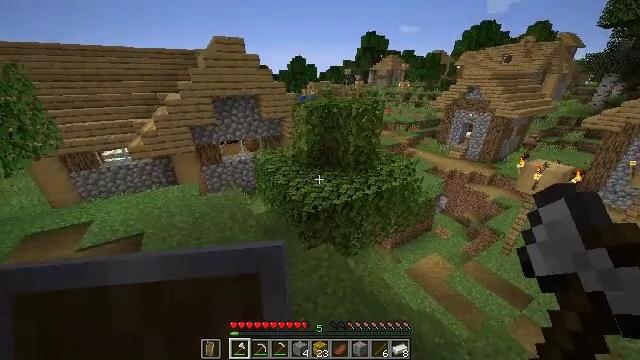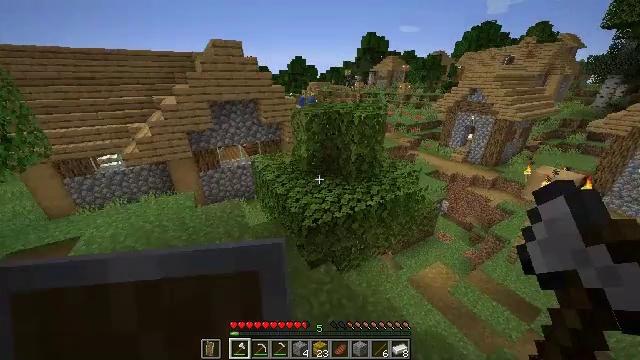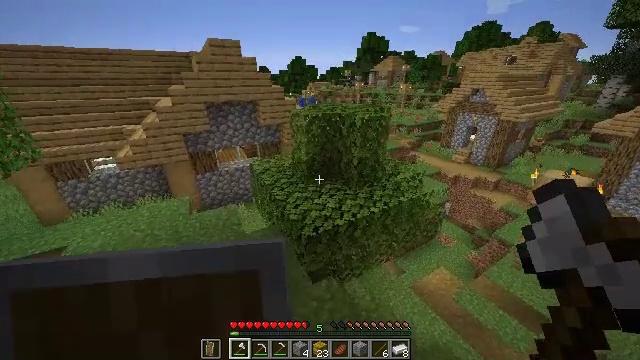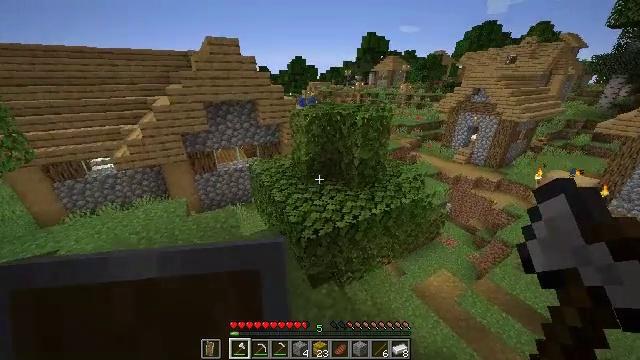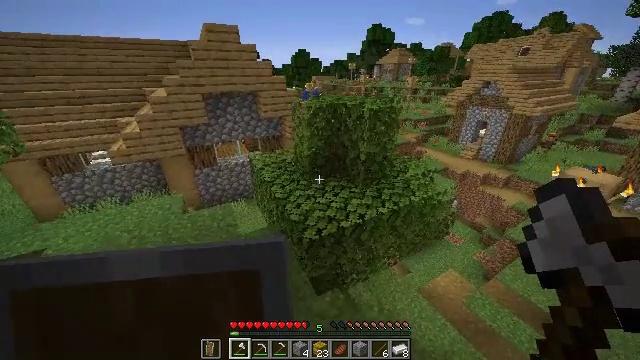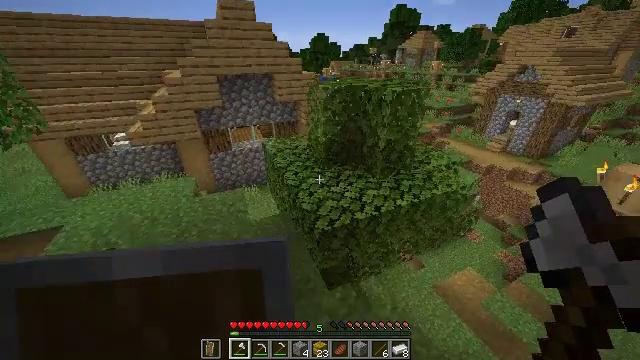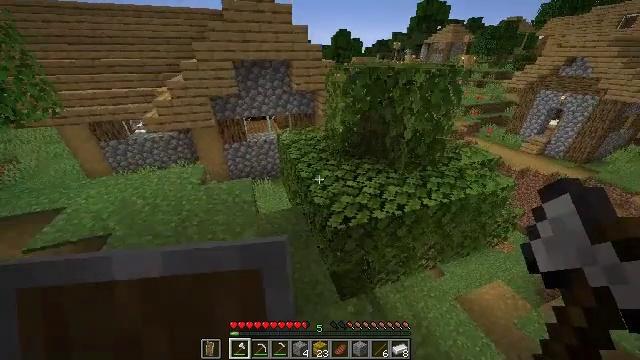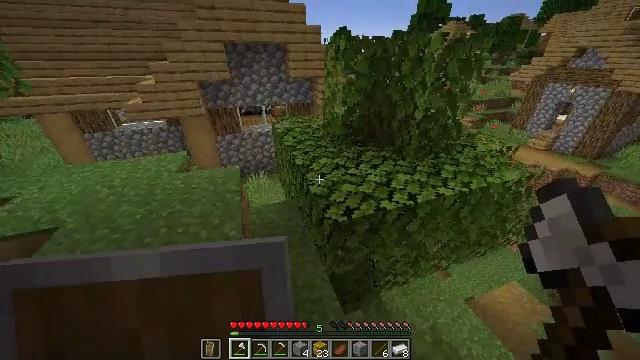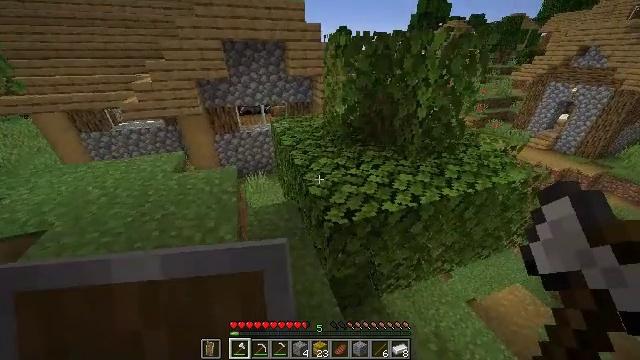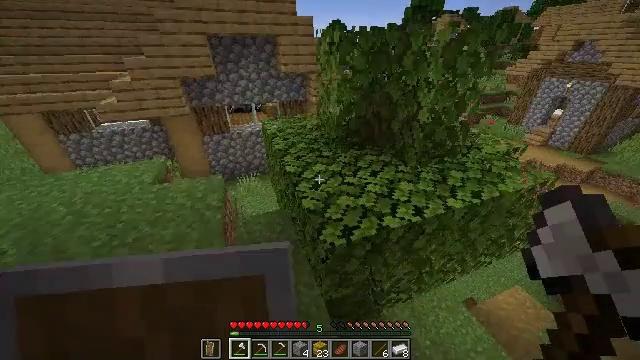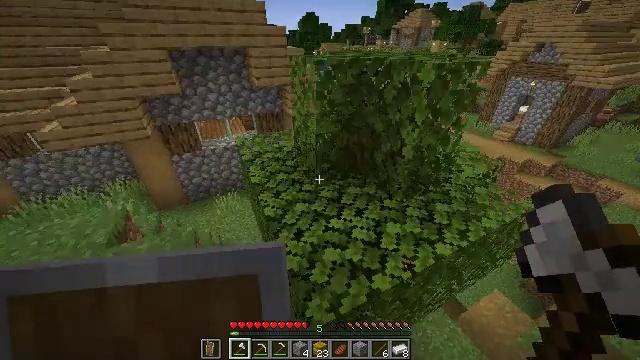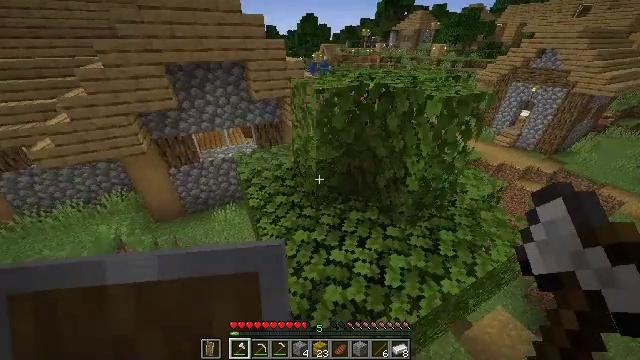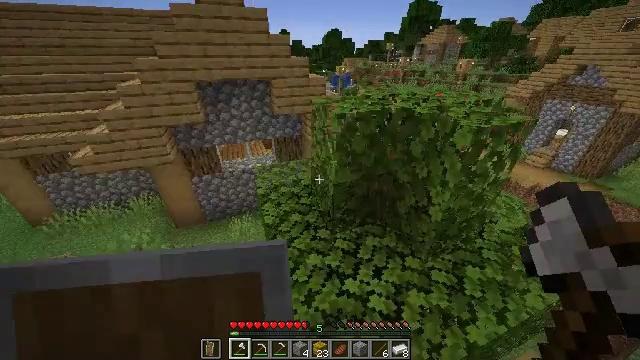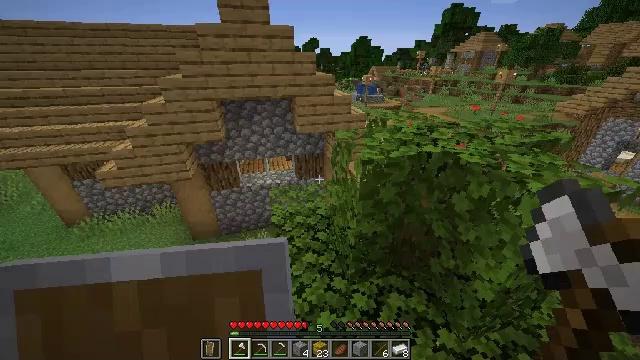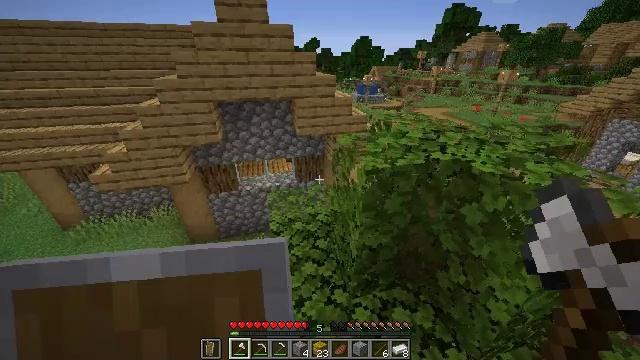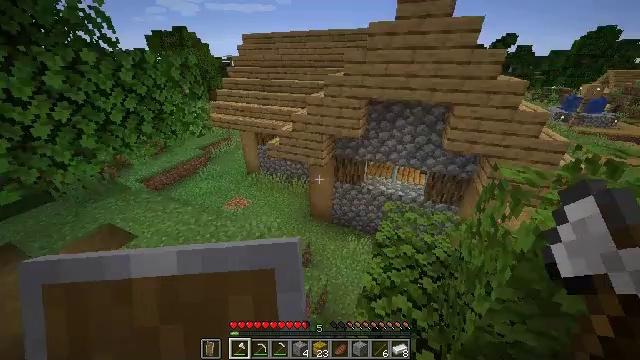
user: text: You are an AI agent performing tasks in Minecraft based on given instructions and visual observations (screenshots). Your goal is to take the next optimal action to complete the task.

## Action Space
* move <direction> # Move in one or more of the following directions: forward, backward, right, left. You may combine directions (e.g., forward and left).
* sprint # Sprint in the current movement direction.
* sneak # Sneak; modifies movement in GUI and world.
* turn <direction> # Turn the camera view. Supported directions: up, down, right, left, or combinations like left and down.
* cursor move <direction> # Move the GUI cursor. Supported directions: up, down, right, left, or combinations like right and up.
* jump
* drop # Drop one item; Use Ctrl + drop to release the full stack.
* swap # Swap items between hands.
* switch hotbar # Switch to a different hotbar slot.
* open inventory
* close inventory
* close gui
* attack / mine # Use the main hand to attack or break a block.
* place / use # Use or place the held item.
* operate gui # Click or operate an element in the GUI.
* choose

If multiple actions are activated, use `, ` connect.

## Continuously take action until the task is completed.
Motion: motion action
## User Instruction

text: Attack the grass path to restore it to dirt.
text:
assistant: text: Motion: move forward, sprint, jump
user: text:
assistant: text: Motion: move forward, sprint, jump
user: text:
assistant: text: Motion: move forward, sprint, jump
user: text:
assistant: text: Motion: move forward, sprint, turn down, jump
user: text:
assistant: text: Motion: move forward, sprint, turn left and down, jump
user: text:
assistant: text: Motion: move forward, sprint, turn left, jump
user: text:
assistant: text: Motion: move forward, sprint, jump
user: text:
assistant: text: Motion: move forward, sprint, jump
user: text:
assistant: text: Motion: move forward, sprint, turn right and down, jump
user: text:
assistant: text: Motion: move forward, sprint, turn right and down, jump
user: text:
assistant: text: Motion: move forward, sprint, jump
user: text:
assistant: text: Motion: move forward, sprint, turn left and up, jump
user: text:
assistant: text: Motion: move forward and move left, sprint, turn left and up, jump
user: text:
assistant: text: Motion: move forward and move left, sprint, jump
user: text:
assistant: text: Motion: move forward and move left, sprint, turn left, jump
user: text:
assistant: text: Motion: move forward, turn left
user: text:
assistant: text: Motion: move forward, turn left
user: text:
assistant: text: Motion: turn left and up
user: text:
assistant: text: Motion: turn left and up
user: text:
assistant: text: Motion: move forward, turn left and up
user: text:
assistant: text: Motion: move forward, sprint, turn left and up
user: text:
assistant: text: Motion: move forward, sprint, turn left and up, jump
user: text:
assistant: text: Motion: move forward, sprint, jump
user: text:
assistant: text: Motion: move forward, sprint, jump
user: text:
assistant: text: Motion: move forward, sprint, jump
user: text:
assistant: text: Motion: move forward, sprint, jump
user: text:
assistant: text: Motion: move forward, sprint, turn right and down, jump
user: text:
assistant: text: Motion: move forward, sprint, turn left, jump
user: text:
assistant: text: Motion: move forward, sprint, turn left, jump
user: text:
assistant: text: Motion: move forward, sprint, turn left and down, jump